Field crop: maize
Growth stage: 2
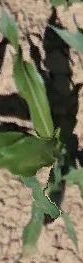
Species: maize